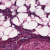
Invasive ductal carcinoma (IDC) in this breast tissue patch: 1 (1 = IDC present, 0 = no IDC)